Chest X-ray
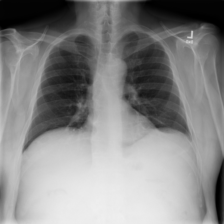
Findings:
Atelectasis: negative
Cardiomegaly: negative
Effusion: negative
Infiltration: positive
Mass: negative
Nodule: negative
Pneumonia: negative
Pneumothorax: negative
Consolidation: positive
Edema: negative
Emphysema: negative
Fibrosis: negative
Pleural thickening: negative
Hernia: negative